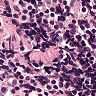
Metastatic tissue present: no